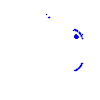
Particle: kaon